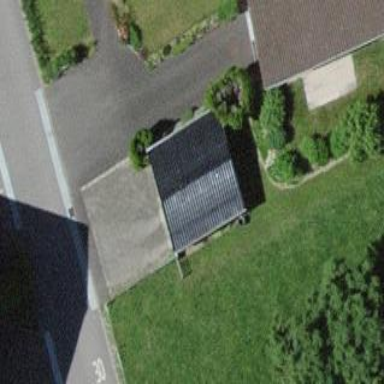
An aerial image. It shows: Garage building.